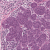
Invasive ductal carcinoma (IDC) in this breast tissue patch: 0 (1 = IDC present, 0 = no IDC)